Interaction volume radius: 10 \u00c5
Interaction volume height: 15 \u00c5
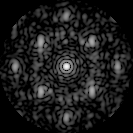
Disorder parameter: 0.4384